Field crop: maize
Growth stage: 2
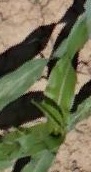
Species: maize